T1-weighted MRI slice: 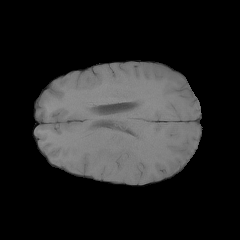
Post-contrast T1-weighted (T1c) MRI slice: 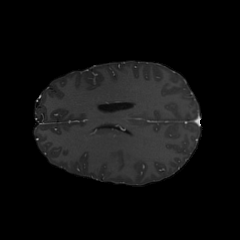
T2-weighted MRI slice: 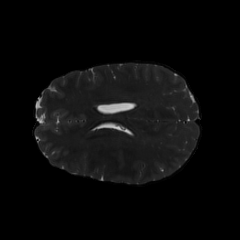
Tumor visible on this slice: no